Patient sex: M
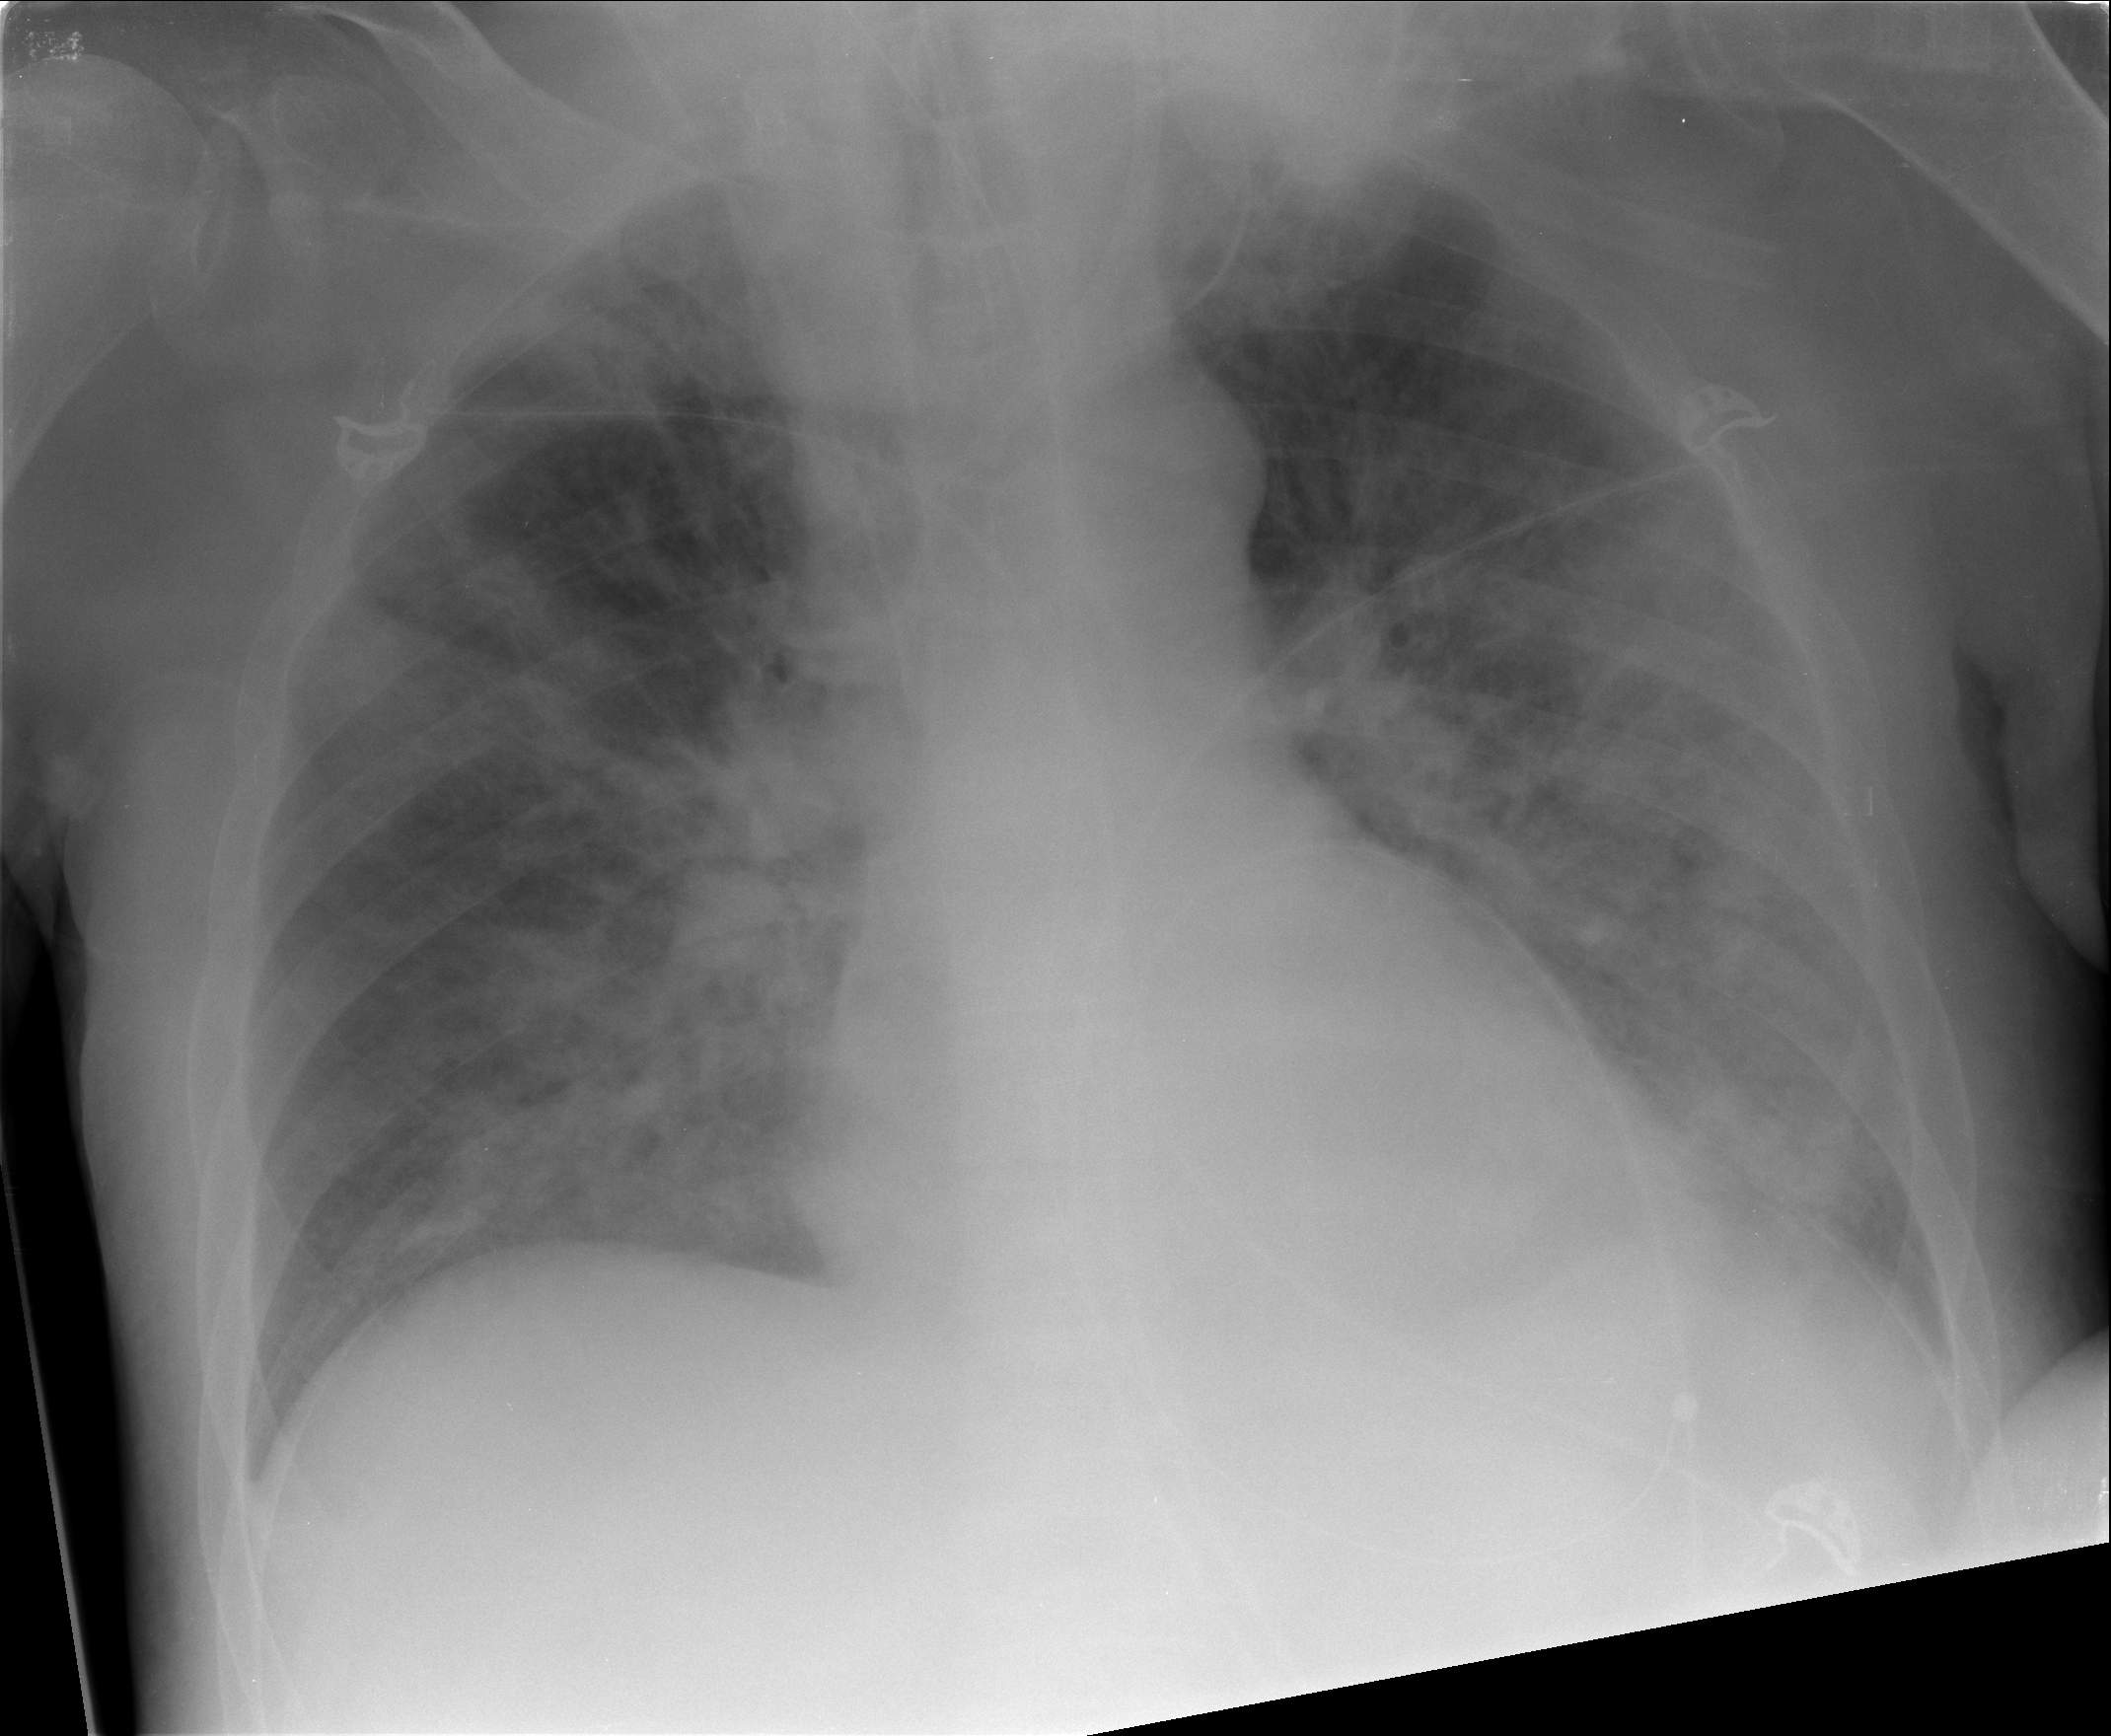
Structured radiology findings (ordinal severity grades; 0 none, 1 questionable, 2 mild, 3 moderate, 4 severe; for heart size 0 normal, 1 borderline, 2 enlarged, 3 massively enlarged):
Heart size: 1
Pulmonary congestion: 1
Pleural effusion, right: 1
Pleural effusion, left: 1
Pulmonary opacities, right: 3
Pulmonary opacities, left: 3
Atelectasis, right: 2
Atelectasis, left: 2